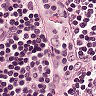
Metastatic tissue present: no